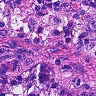
Metastatic tissue present: no